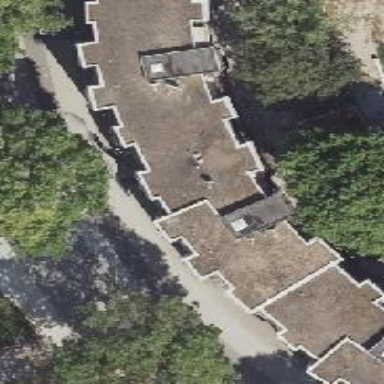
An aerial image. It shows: Part of building.